Aerial crown-view tile of a tropical tree (Barro Colorado Island, Panama), acquired 20250715:
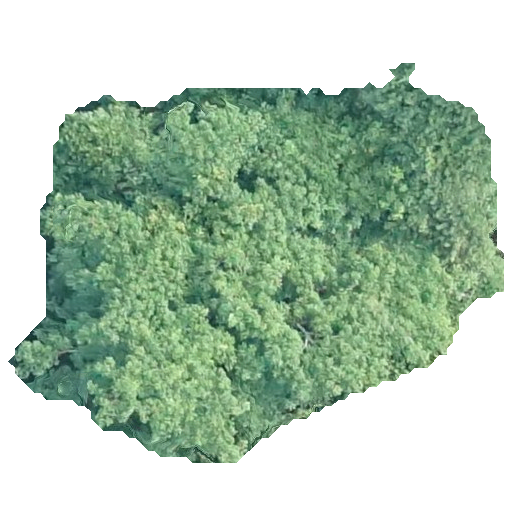
Species: Hura crepitans
GBIF accepted scientific name: Hura crepitans
Crown area: 207.411 m²